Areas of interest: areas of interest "Scientific Research Institution"
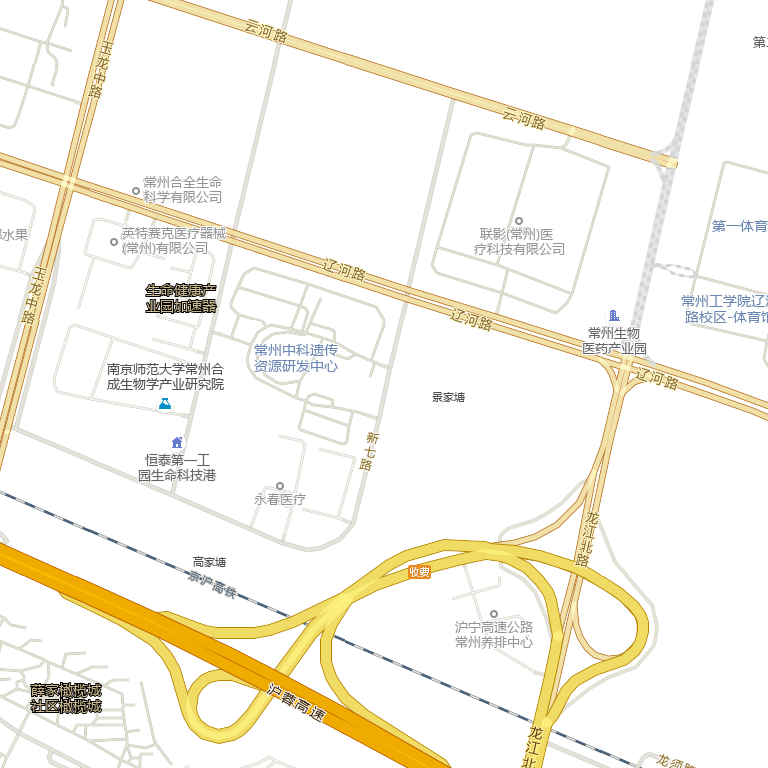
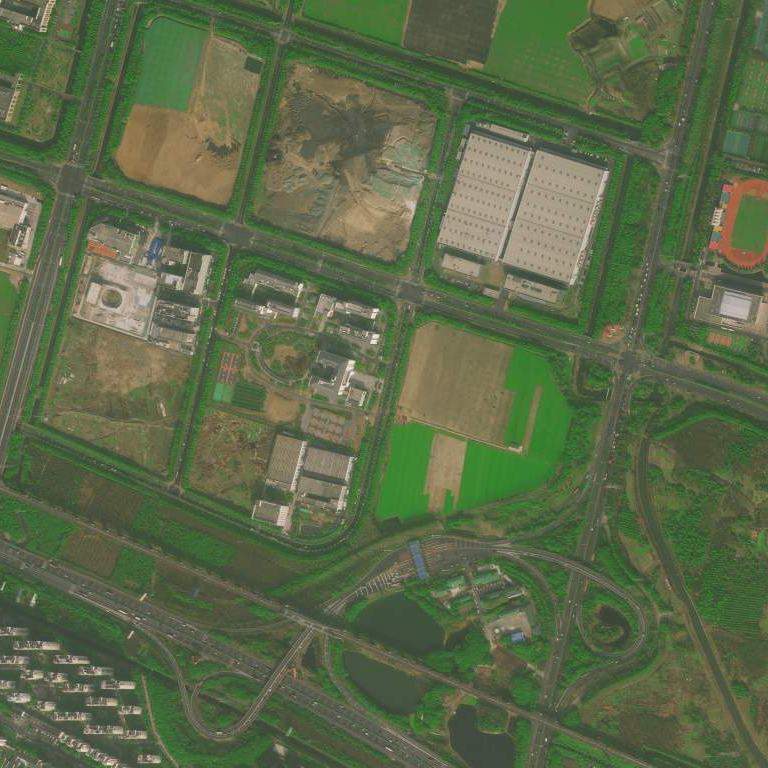